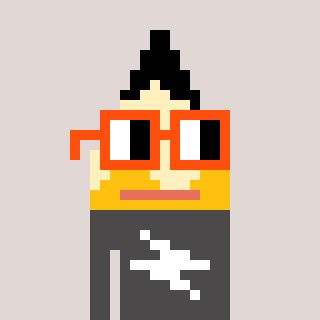
a pixel art character with square orange glasses, a pencil-shaped head and a grayscale-colored body on a warm background